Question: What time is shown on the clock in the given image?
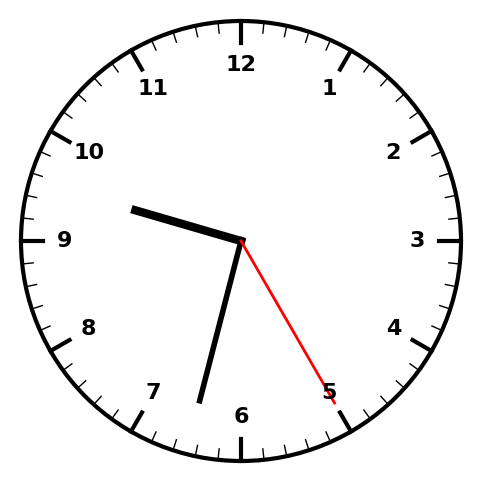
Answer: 09:32:25